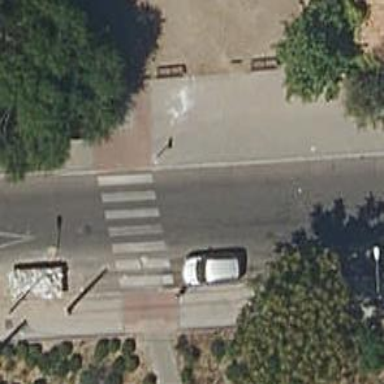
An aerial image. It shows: Crossing road.